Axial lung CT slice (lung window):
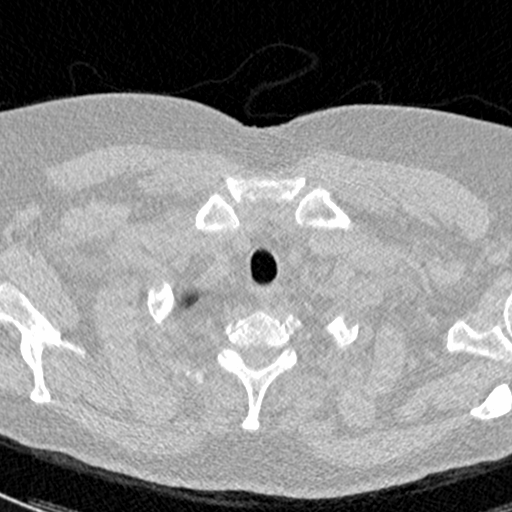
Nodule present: no